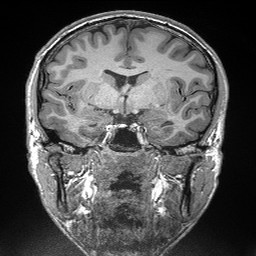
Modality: T1w
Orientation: sagittal
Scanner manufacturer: siemens
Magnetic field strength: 3 T
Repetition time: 2.3 s
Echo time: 0.00298 s